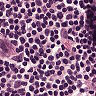
Metastatic tissue present: no